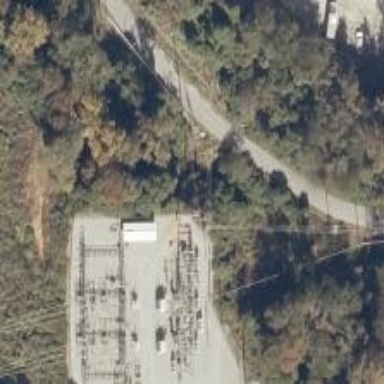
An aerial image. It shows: There is distribution substation enclosed by fence.